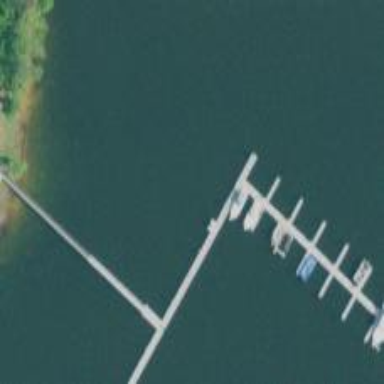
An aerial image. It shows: Man-made pier.